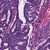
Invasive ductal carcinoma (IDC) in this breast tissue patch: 1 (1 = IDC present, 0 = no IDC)